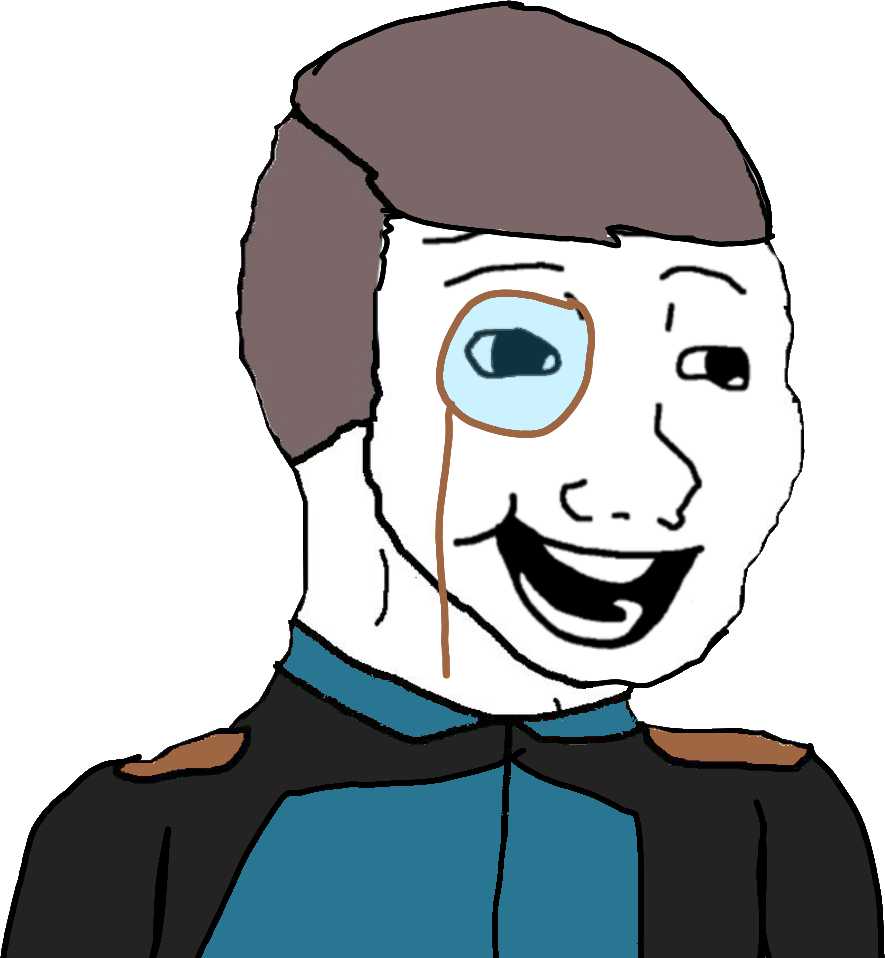
Label: 5_Bloomer